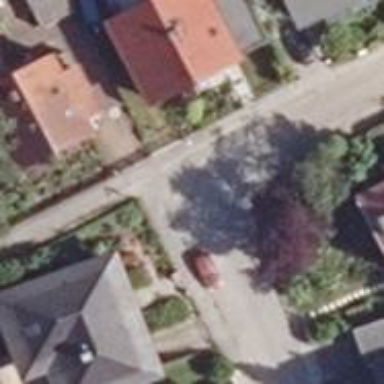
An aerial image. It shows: Footway.